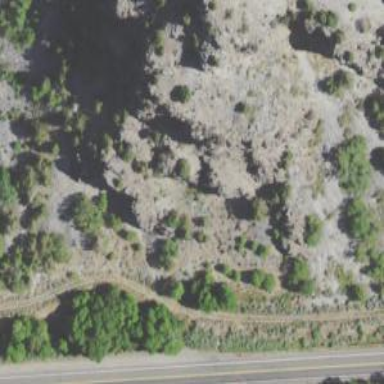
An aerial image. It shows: Cliff in nature.